Question: Consider the following related tables:

Some 'exercises' 'require' a machine, some don't. My thought is to have the 'machine' field be a boolean.
Then when saving a 'session_set', if the boolean is 'true', I want to require a 'machine_id' foreign key be saved. If false, the foregin key isn't required.
Is this even possible, or does it refute the total purpose of having a foreign key?
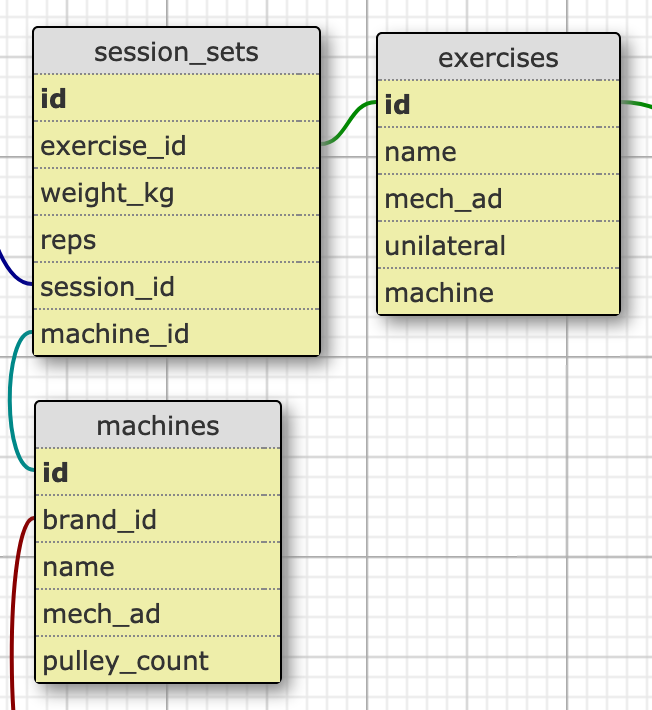
Answer: A foreign key can be either required or optional (it can or cannot contain null) so you don't need any additional boolean field.
in rails 5 a 'belongs_to' association is required by default, so we specify it's 'optional'
'''
belongs_to :machine, optional: true
'''
before rails 5 should be enough
'''
belongs_to :machine
'''
Now you need to be sure that your field in the database table has no 'null: false' constraint and you're set.
I noticed now that your field is called 'machine', not 'machine_id' as rails wants by default. In that case try
'''
belongs_to :machine, optional: true, foreign_key: :machine
'''